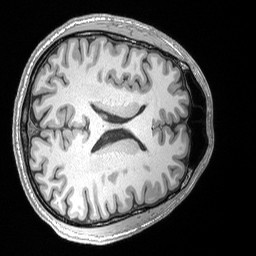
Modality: T1w
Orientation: axial
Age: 36
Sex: male
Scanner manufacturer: siemens
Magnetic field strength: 3 T
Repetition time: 2.53 s
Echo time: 0.00164 s